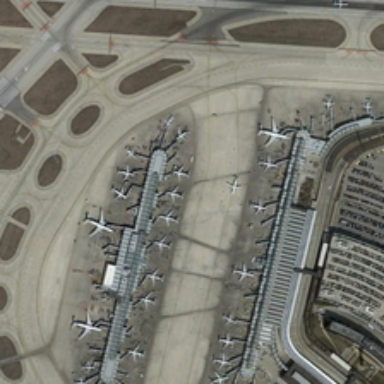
Many planes are parked near two terminals in an airport with a parking lot .